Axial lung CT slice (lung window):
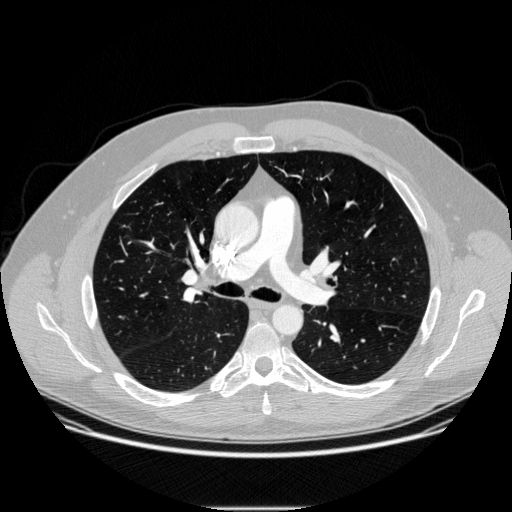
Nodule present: no